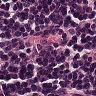
Metastatic tissue present: no